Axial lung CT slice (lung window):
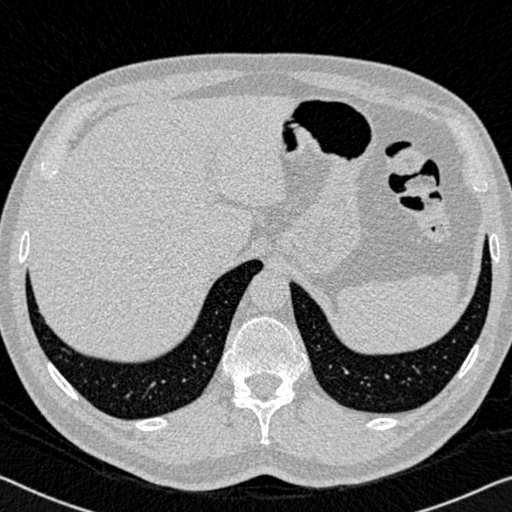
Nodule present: no